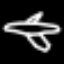
Label: airplane